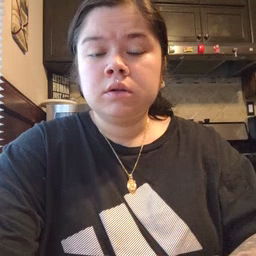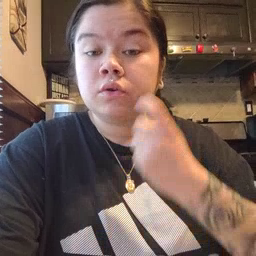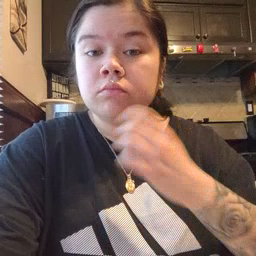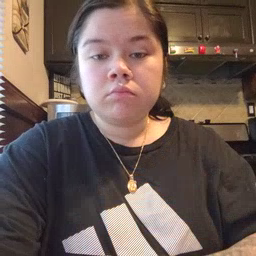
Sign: grass